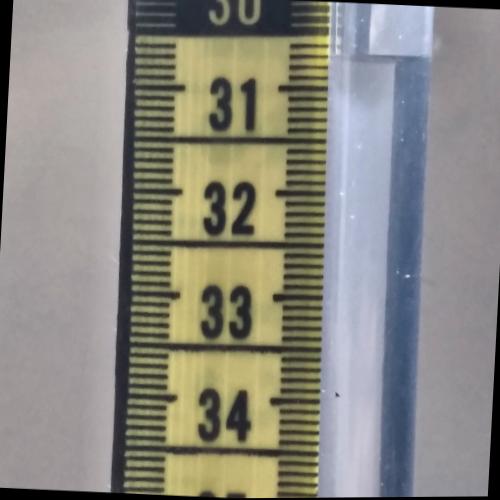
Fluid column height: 30.7 cm